Question: I have a site that has , like user's logo, product's logo/images or company's logo/images.

Now, I store these logos or images name in . If I want to know one user's logo, I must query mysql, and find the logo. Just like this:
'''
<img src="{{FileManager::getFile('user_logo',$loop->photo)}}" />
'''
The problem is , my site is growing and become . Suppose, I have a page, which will show users's info (user's name, user's age... ).
That I must query MySQL to find their logo. Everytime, this will cost lots of time waiting for page loading user's logo. I wonder how can I speed up loading logos/images ?
I am using Laravel 4 with this server specification:
- - - -
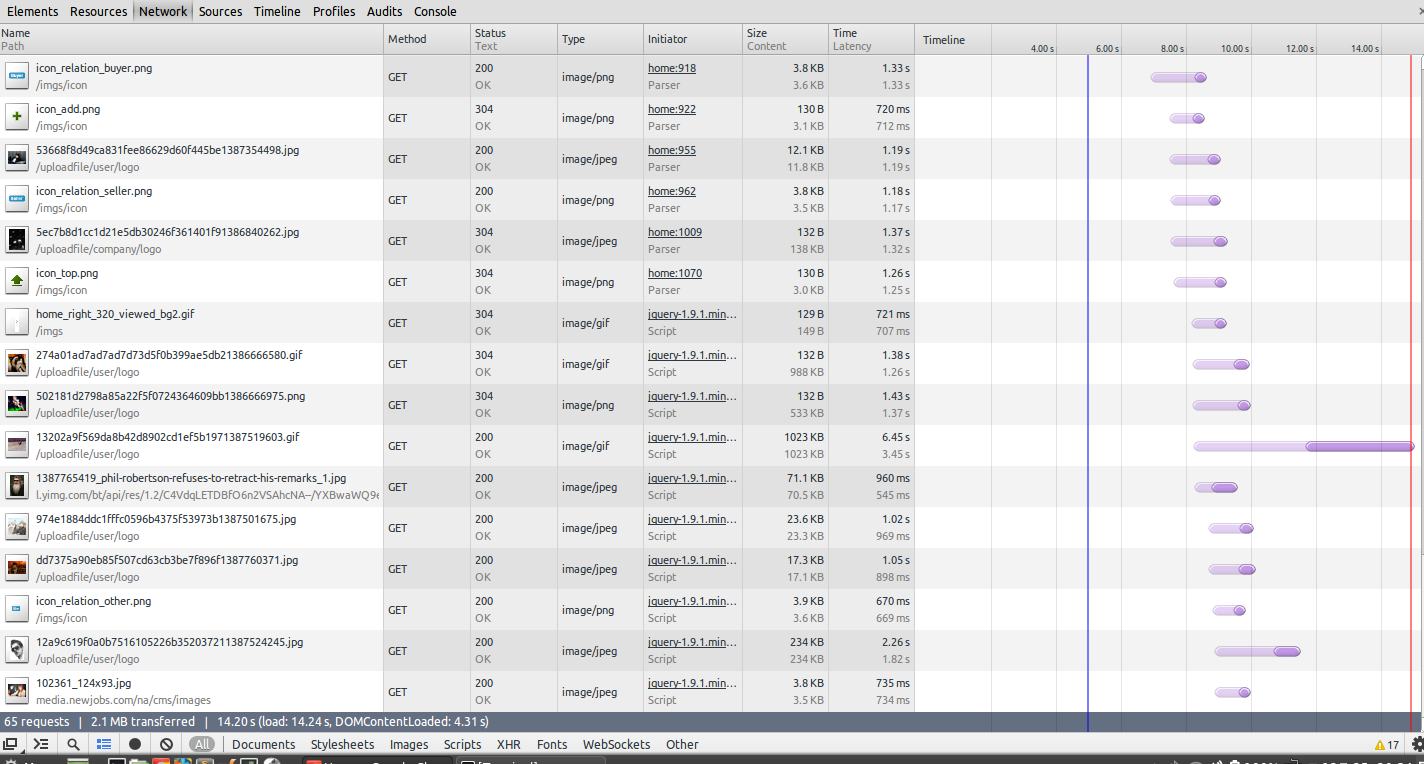
Answer: ## The idea
The best way is to store the logo images in your servers hierarchy according to the user ids. So you don't need to query for the images because you know everything to get them:
- -
For example you can create an 'image' directory where you can save all the logos with a filename that matches the user's id. In this way you can simply get the user logos through a simple URL like 'example.com/images/{userid}'.
If this doesn't fit for your directory structure just restructure it. For example you can create a folder for each user where you save their pictures with names like 'logo1', 'logo2' , etc or simply put this to a subfolder too. You could get those via an URL like 'example.com/images/{userid}/logo1' or 'example.com/images/{userid}/logos/1'.
## Implementation guide
Here are some implementation guides for the server side:
### User's profile page
1. Get the user id from the URL. Like the id 150 from the URL example example.com/users/150.
2. Validate it.
3. Load the logo like: <img src="example.com/images/150/logos/1" alt="Logo">
### User's list page
1. Query for all users like: SELECT id, name FROM users WHERE id > 50
2. Render the list with the images using the user ids.
An example loop for the list:
'''
foreach ($users as $user) {
echo $user->name;
echo '<br>';
echo '<img src="example.com/images/' . $user->id . '/logos/1" alt="Logo">';
}
'''
### Every other list
The same as the user's list implementation just make sure you store or join the users so you can get the id's from one query again.